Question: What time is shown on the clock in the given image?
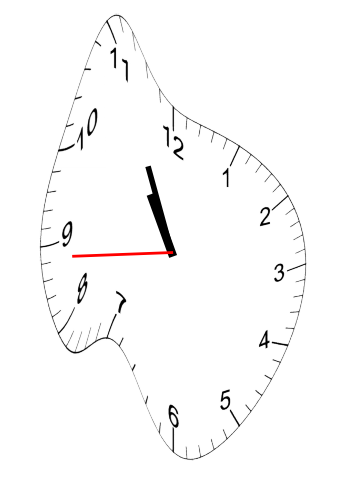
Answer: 10:55:44